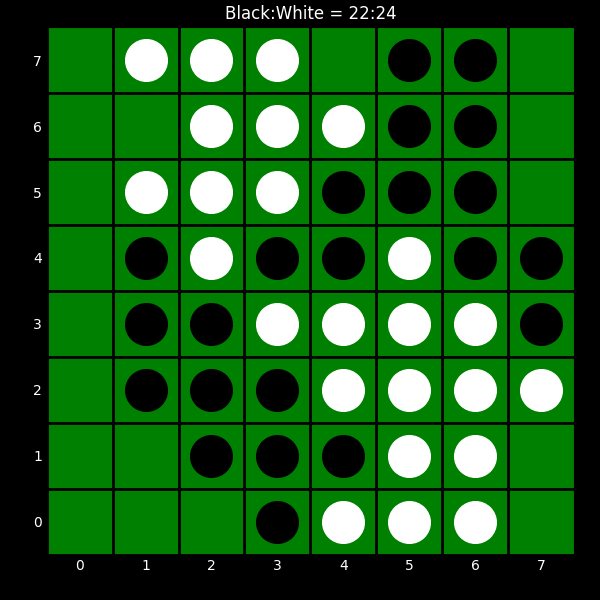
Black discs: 22
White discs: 24